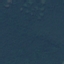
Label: Forest